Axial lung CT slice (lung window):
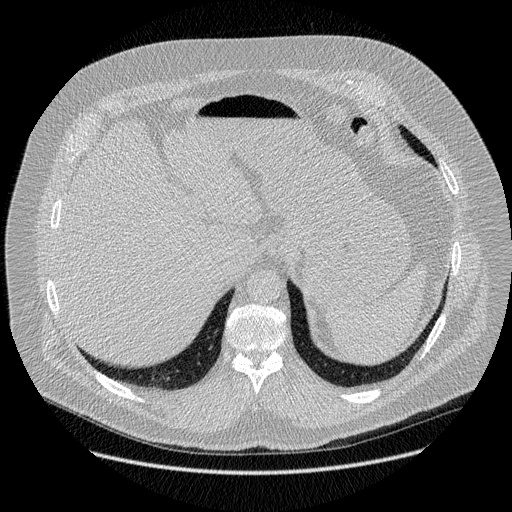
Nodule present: no